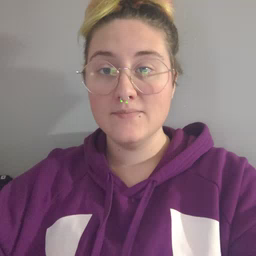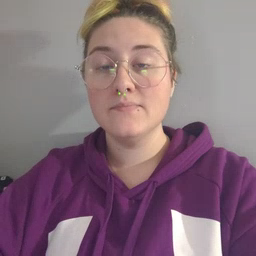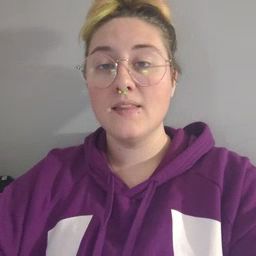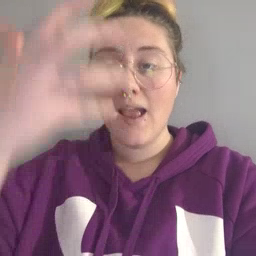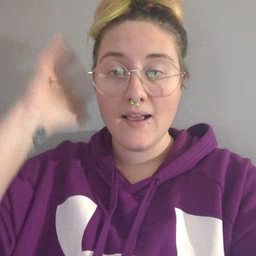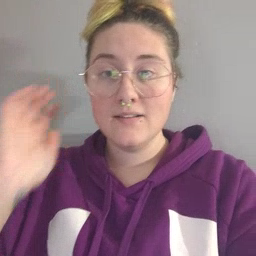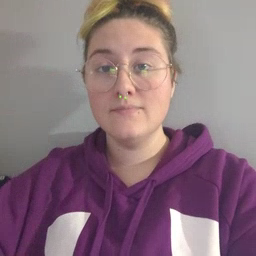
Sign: lion